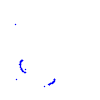
Particle: kaon